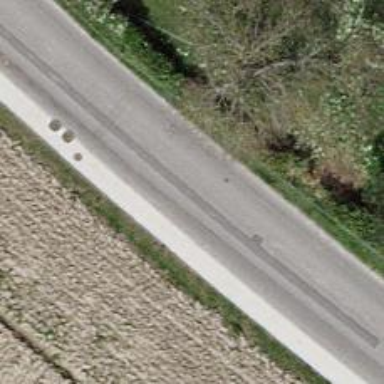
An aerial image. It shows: Tertiary road with asphalt surface.